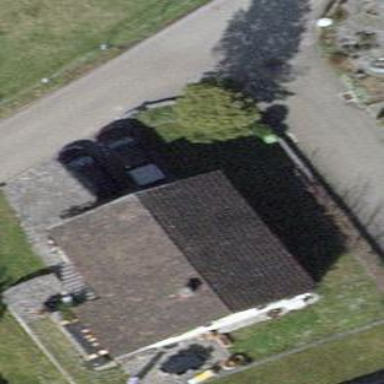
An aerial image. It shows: Detached building with gabled roof.